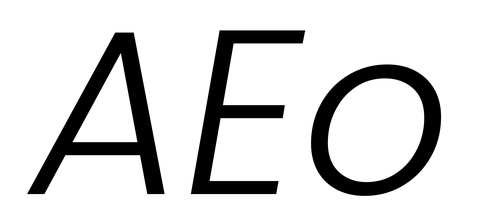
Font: Poppins-LightItalic